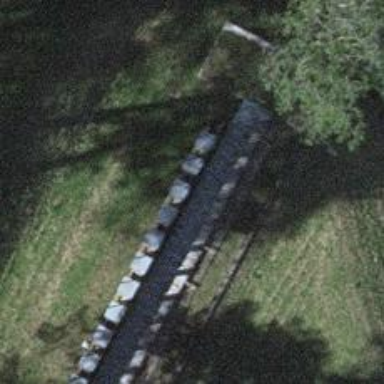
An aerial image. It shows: Retaining wall.